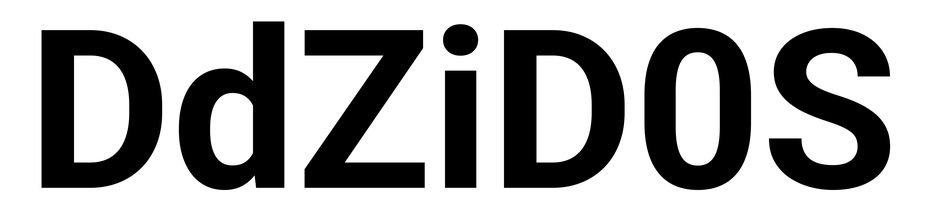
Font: Roboto_Bold